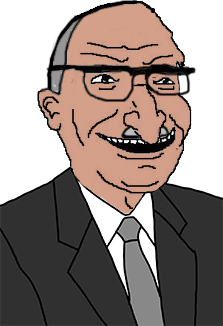
Label: 5_Bruce